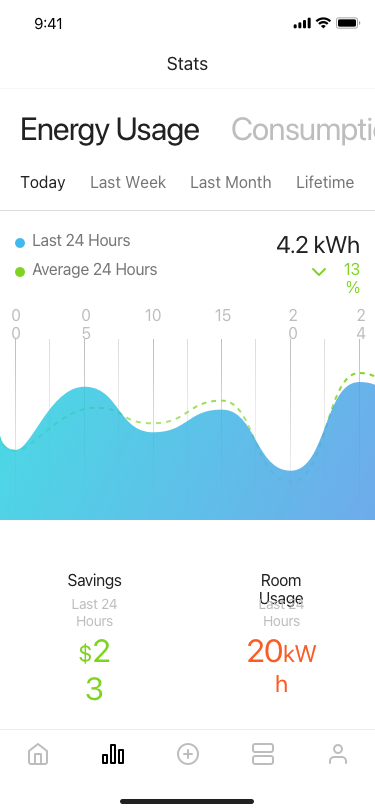
Text in this UI design:
20kWh
Room Usage
Last 24 Hours
$23
Savings
Last 24 Hours
00
05
10
15
20
24
13%
4.2 kWh
Last 24 Hours
Average 24 Hours
Today
Last Week
Last Month
Lifetime
Energy Usage
Consumption